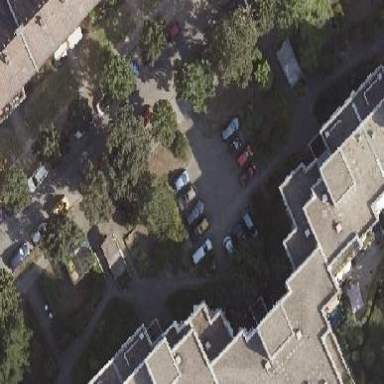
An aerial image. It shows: Parking area.